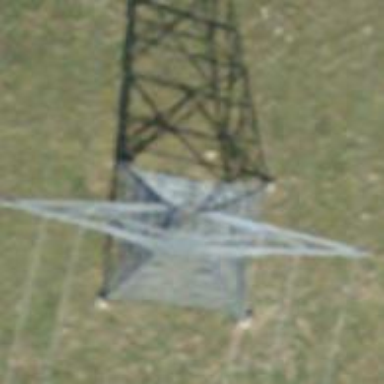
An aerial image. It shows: Power tower.